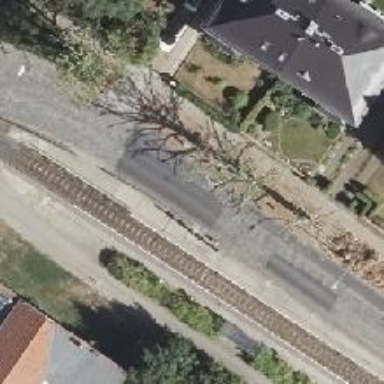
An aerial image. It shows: Tram stop.